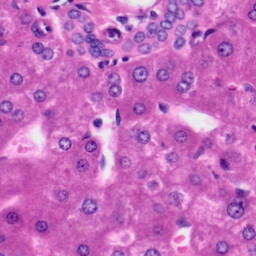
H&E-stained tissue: Liver